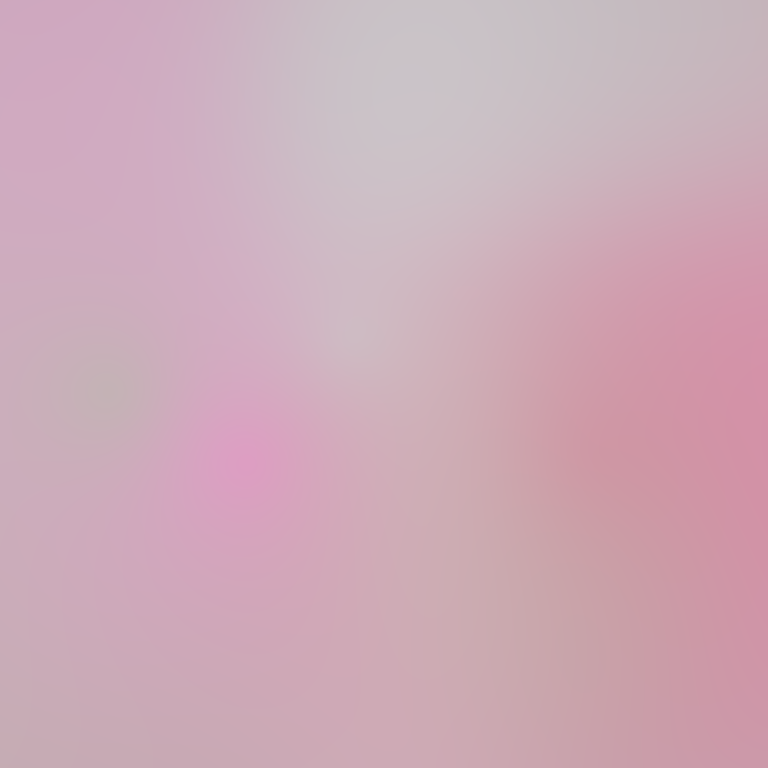
Abstract light effect, smooth gradient from soft pink to light gray, calm atmosphere, diffuse light, no room, no furniture, no objects.